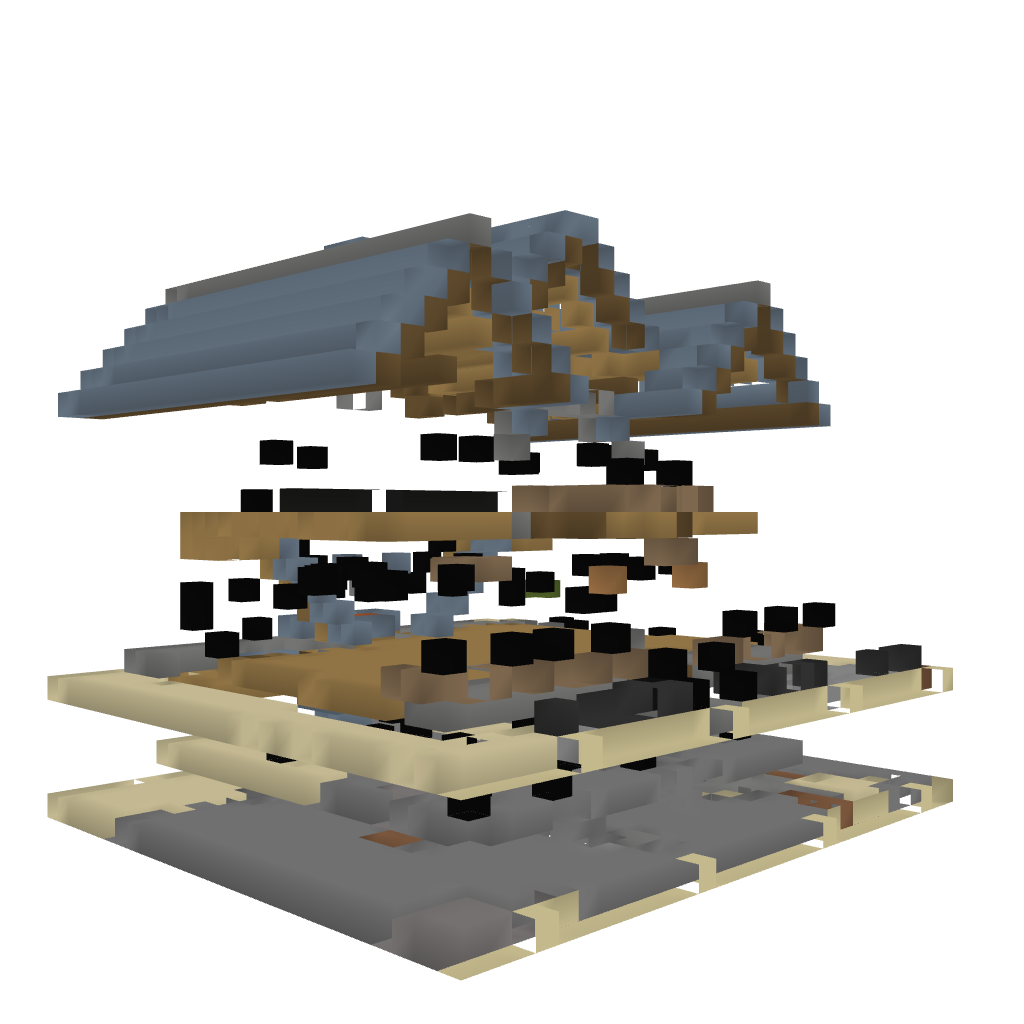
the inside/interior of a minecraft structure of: Survival island house